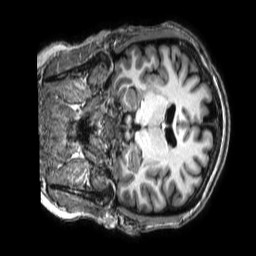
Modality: T1w
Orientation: coronal
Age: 32
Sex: female
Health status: healthy
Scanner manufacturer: philips
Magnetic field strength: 3 T
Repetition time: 0.009 s
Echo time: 0.003996 s